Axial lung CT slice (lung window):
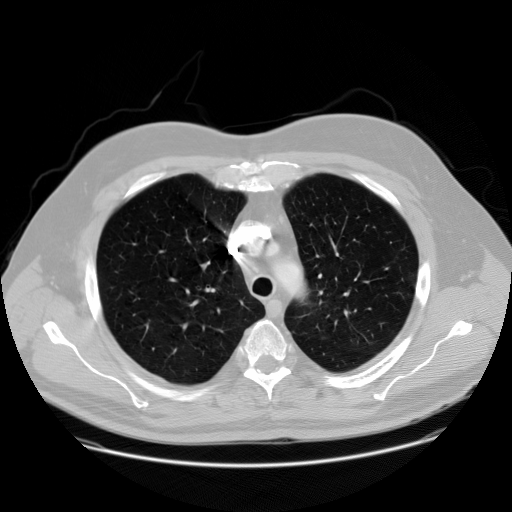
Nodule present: no